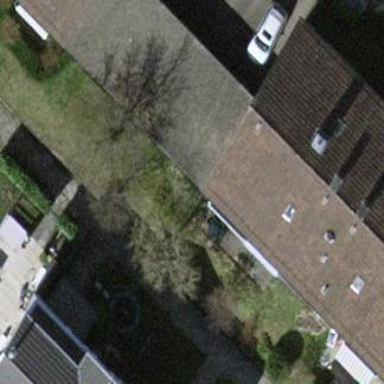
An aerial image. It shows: Group of garages.